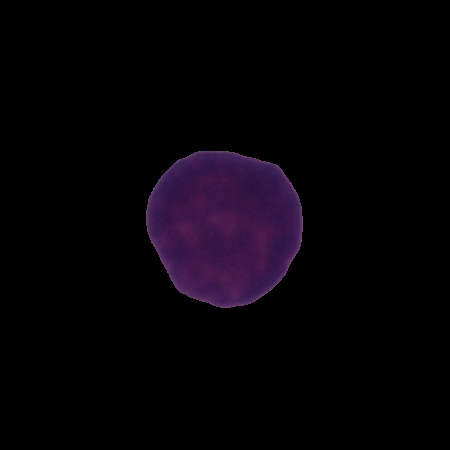
Label: healthy